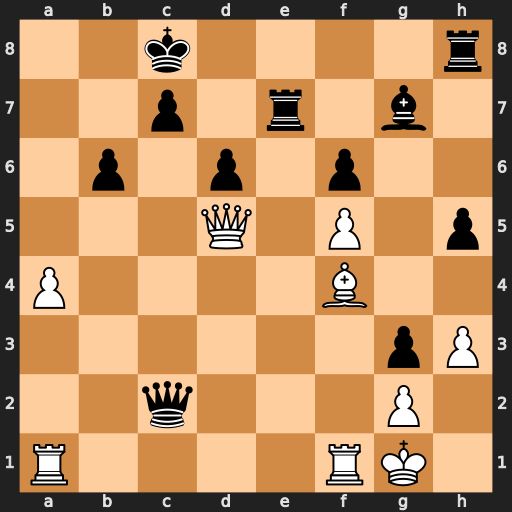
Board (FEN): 2k4r/2p1r1b1/1p1p1p2/3Q1P1p/P4B2/6pP/2q3P1/R4RK1
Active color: w
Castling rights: -
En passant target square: -
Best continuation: Rac1 Qe4 Qxd6 Kb7 Rxc7+ Rxc7 Qxc7+